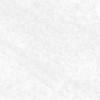
Label: no_change